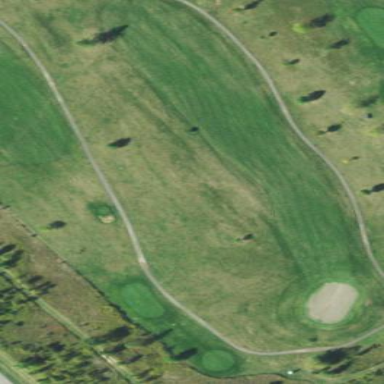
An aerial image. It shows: Grassy area designated as golf fairway.